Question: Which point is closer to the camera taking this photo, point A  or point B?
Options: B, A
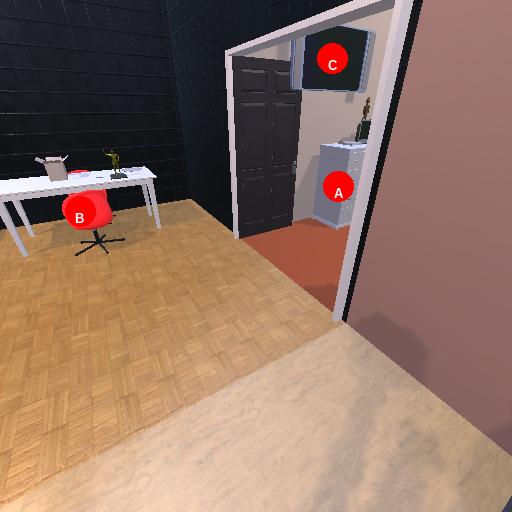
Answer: B